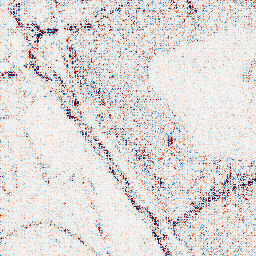
Category: wavelet
Decomposition family: wavelet_biorthogonal
Decomposition parameters: wavelet: bior5.5
level: 1
Upsampling method: regularized
Upsampling parameters: scale: 2
lambda_reg: 0.001
Upsampling scale: 2